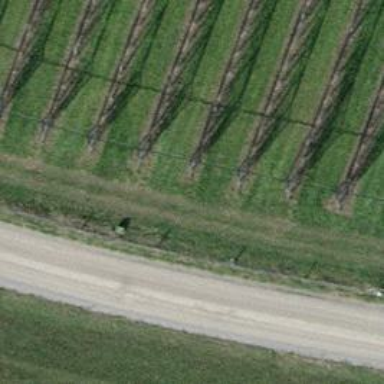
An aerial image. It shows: Fence.